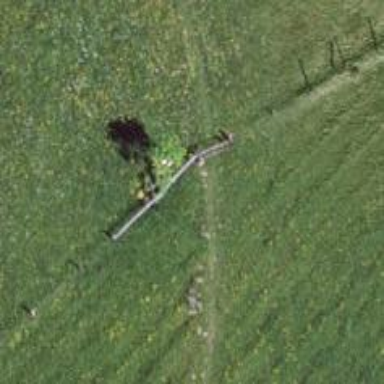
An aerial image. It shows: Path.